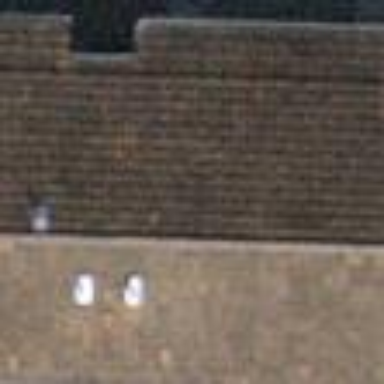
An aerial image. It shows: Terrace building.